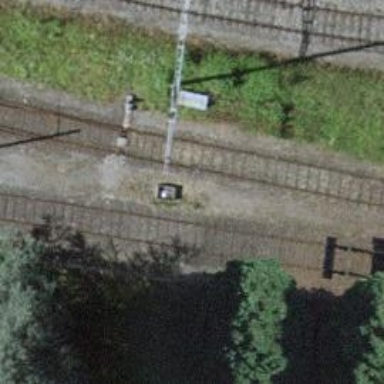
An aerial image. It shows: Rail yard with electrified contact lines for the trains.